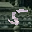
Label: 5